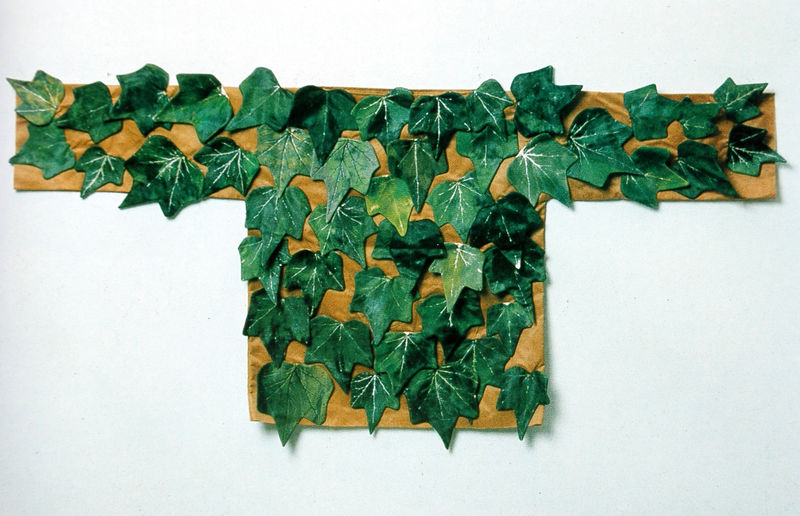
Titel: Leaf Shirt (Oberteil)
Künstler: Vito Acconci
Standort: Philadelphia (Pennsylvania)
Institution: The Fabric Workshop & Museum
Schlagwörter: blätter, laub, mann, weiß, gelb, grün, braun, hintergrund, holz, orange, beige, mode, hemd, wand, kleidung, blatt, pflanzen, papier, modern, dunkelgrün, assemblage, foto, fotografie, adam, paradies, kreuz, befestigt, efeu, textil, objekt, installation, shirt, kleben, t-shirt, aufgeklebt, efeublätter